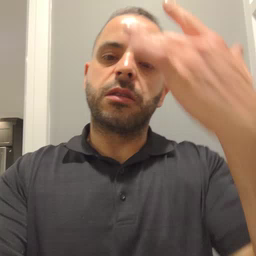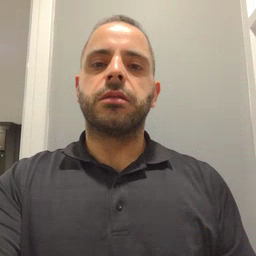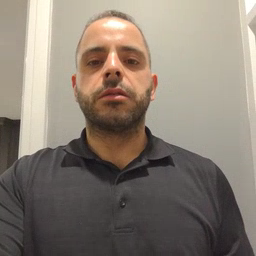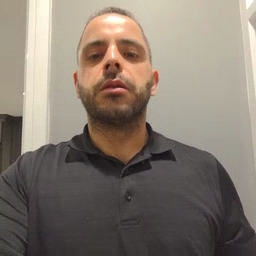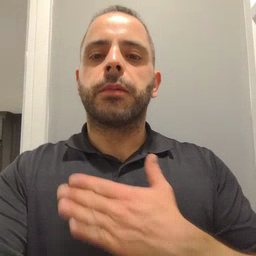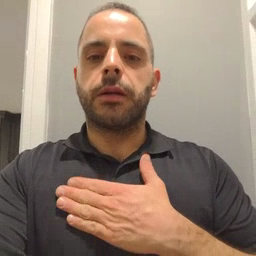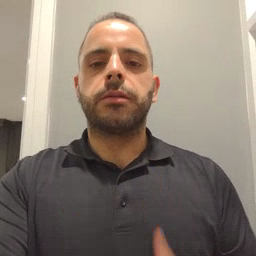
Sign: minemy